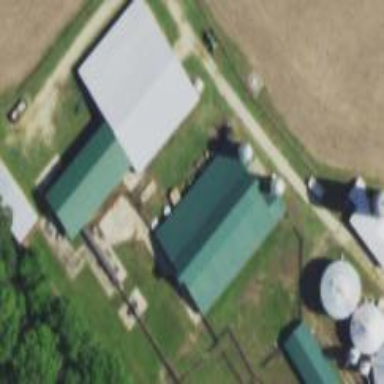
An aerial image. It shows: Farm auxiliary building.